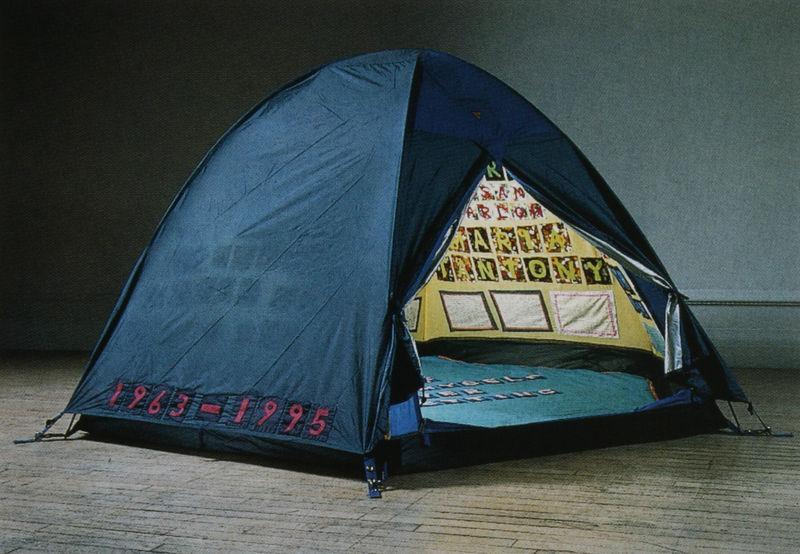
Titel: Alle, mit denen ich 1963-1995 je geschlafen habe (von außen)
Künstler: Tracey Emin
Schlagwörter: blau, schrift, schlafen, zahlen, buchstaben, erinnerung, installation, zelt, reisen, inhalt, jahreszahlen, zelten, iglo